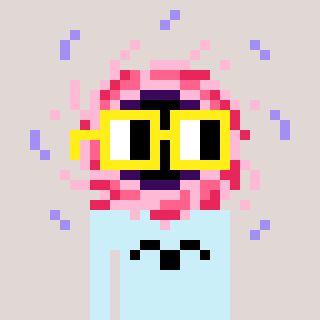
a pixel art character with square yellow glasses, a blackhole-shaped head and a cold-colored body on a warm background